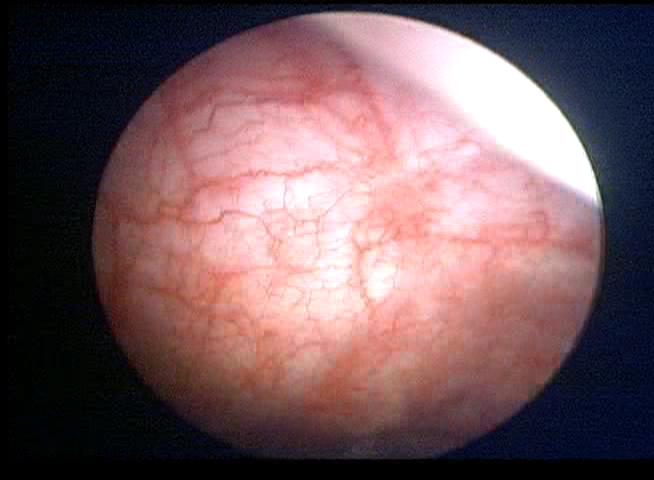
Modality: WLC
Class: Normal mucosa
Bladder cancer association: No